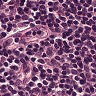
Metastatic tissue present: no